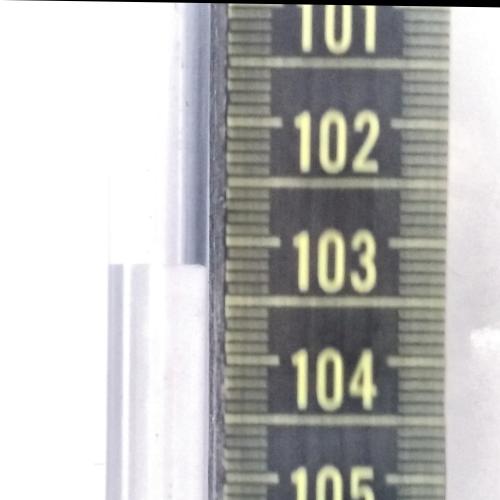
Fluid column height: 103.2 cm